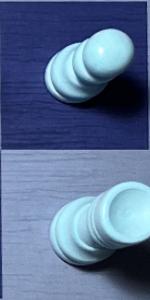
Label: Rook_White